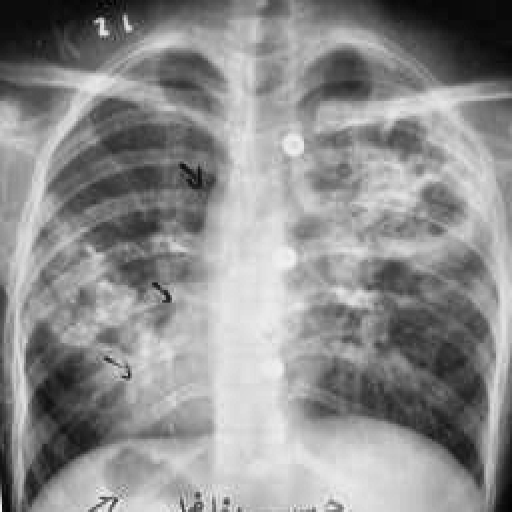
Finding: TUBERCULOSIS